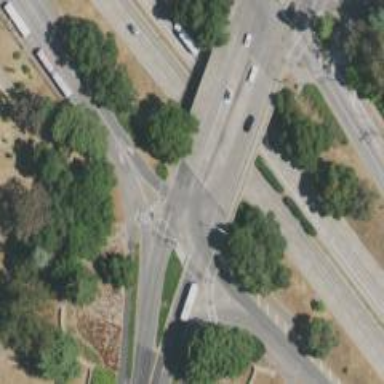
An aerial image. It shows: Crossing on cycleway.